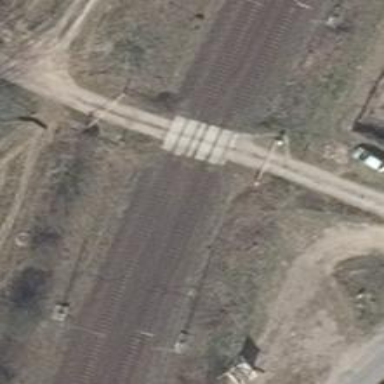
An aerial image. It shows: Level crossing along the railway.